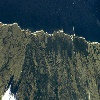
Label: land